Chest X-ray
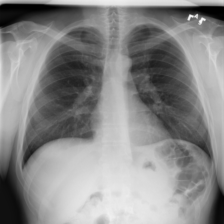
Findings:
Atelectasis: negative
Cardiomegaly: negative
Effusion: negative
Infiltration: negative
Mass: negative
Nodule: negative
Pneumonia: negative
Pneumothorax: negative
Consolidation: negative
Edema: negative
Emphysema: negative
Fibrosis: negative
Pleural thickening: negative
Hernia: negative